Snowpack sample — Snodgrass Mountain, Crested Butte, Colorado (2/4/25, 12:06 PM MST)
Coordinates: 38.923, -106.968
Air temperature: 35 °F
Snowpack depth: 80 cm
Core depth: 20 cm
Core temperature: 33.8 °F
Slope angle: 14°, slope face: 78°
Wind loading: low
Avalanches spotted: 0
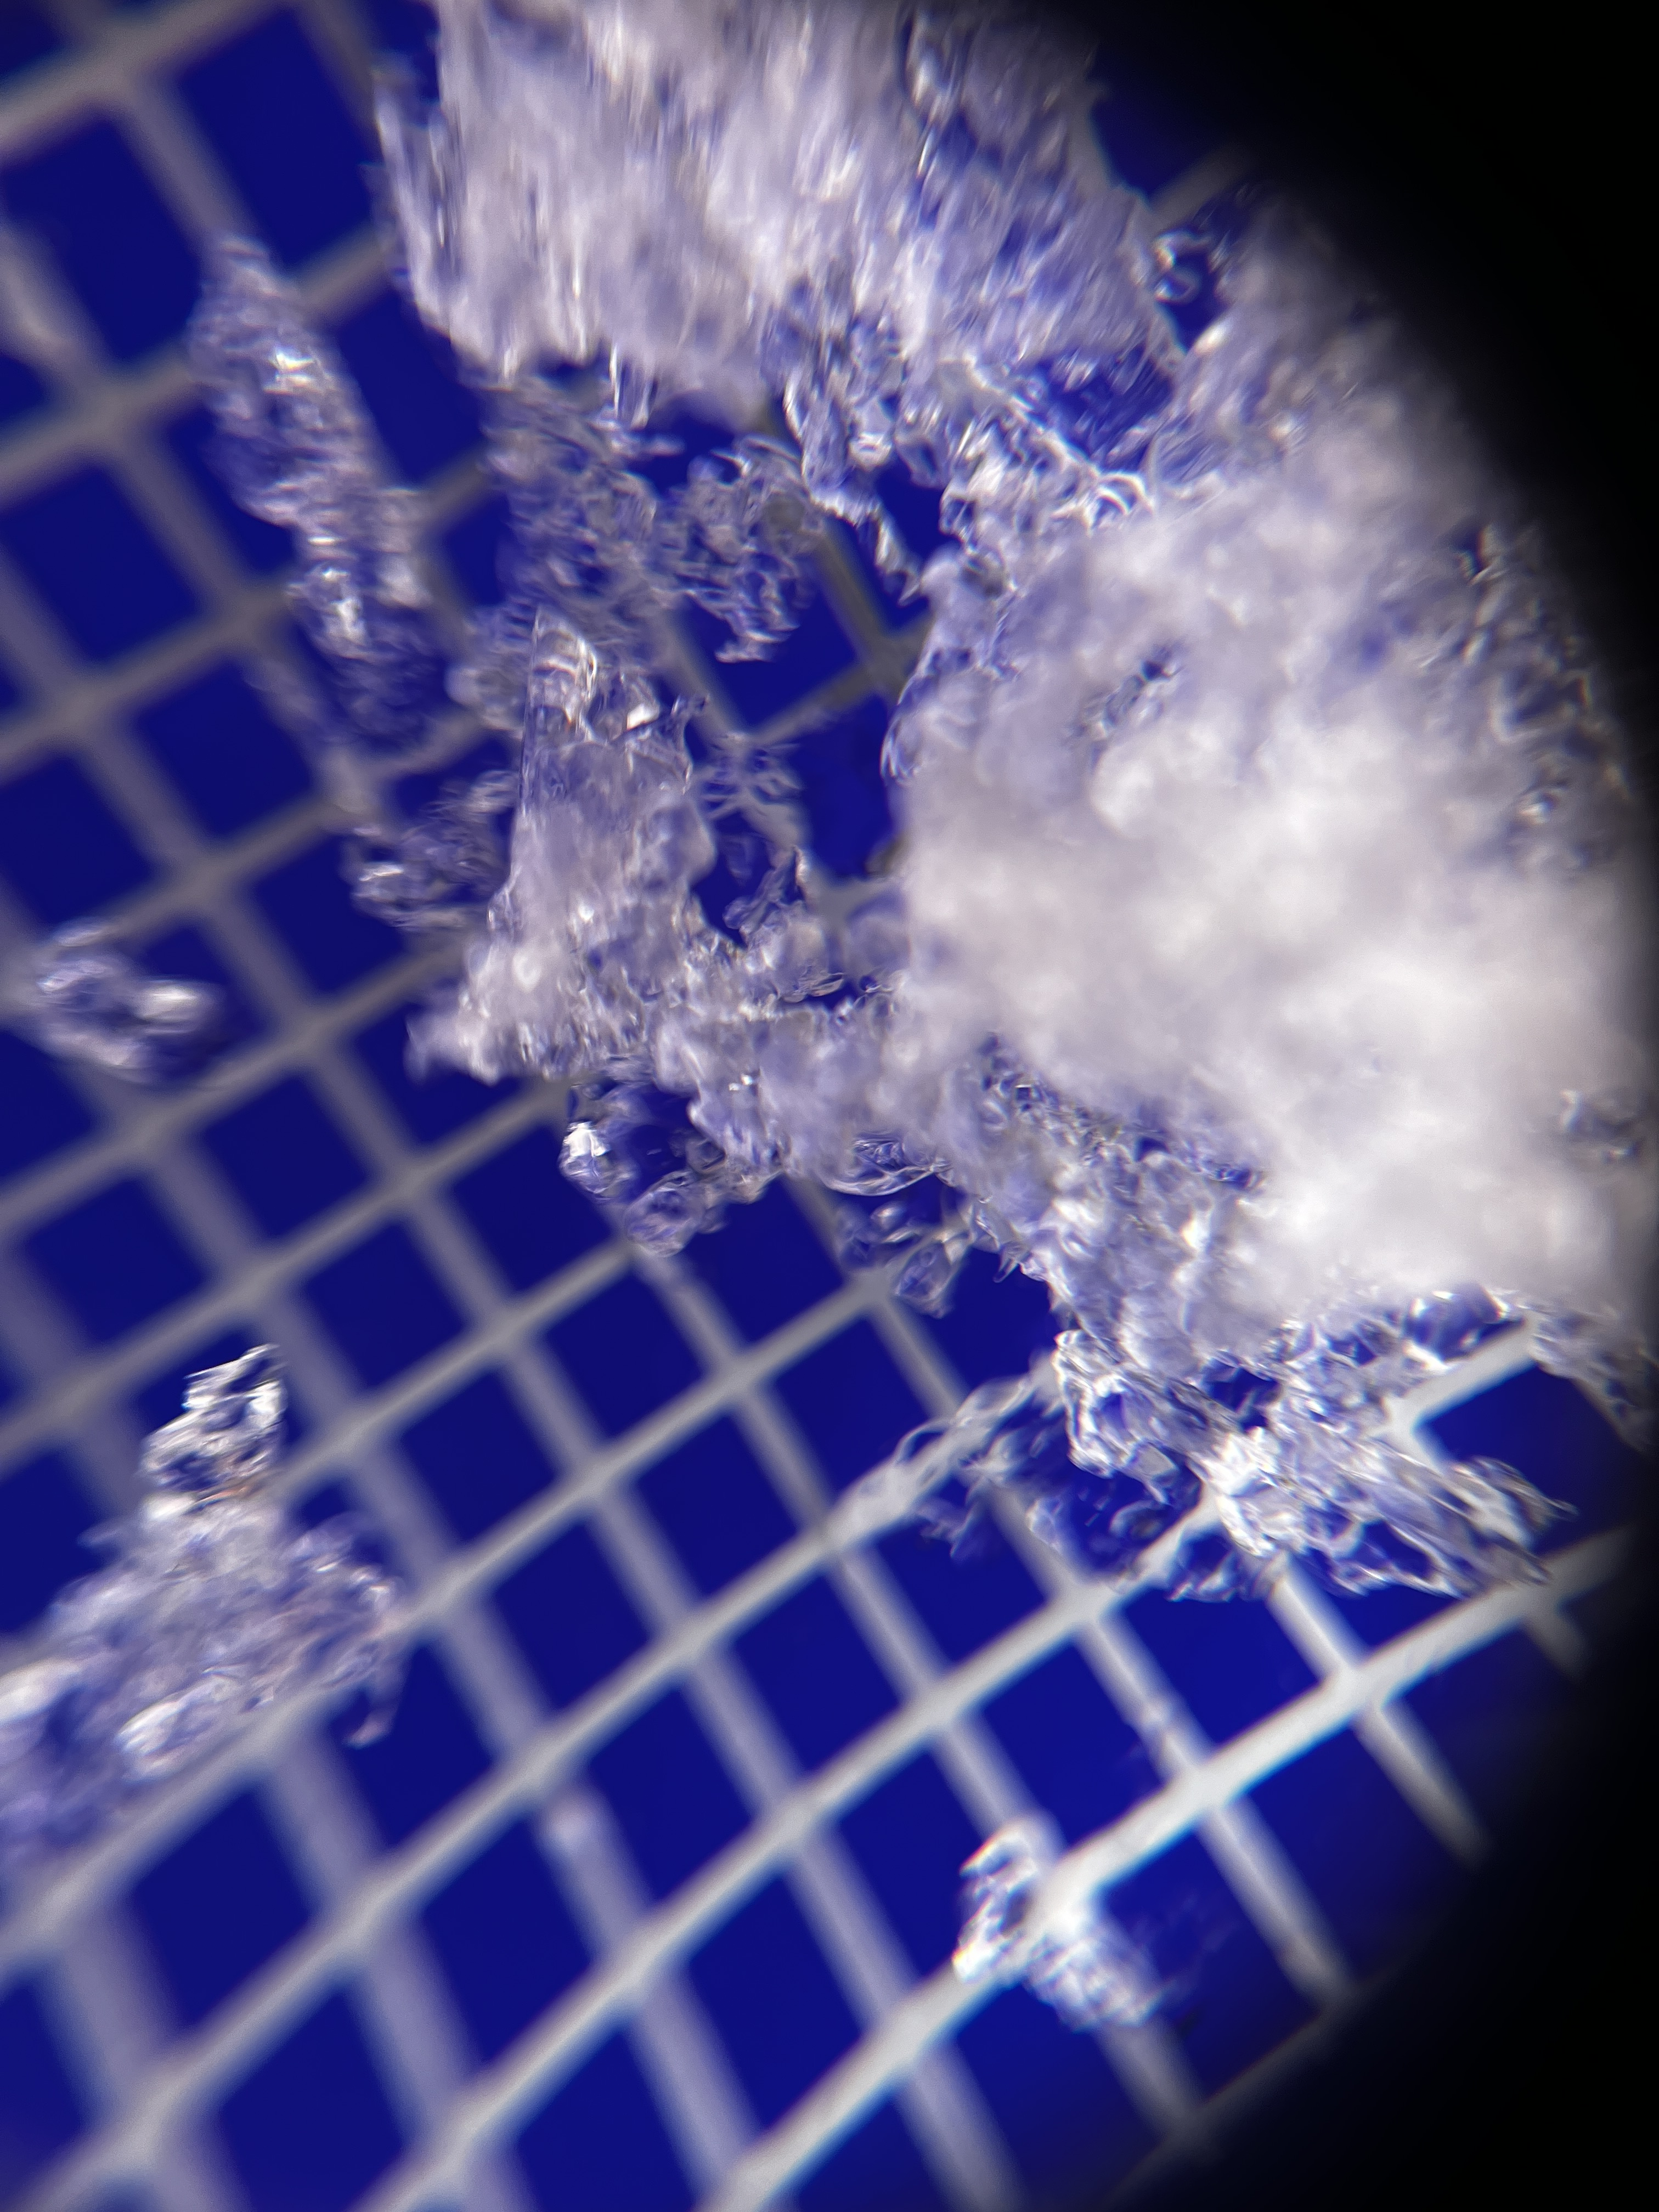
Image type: magnified_profile
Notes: No avalanches nearby, unusually warm weather for the last month reported by residents, Collected 25 yards from treeline